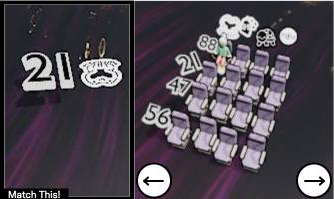
Task: seats
Answer: no